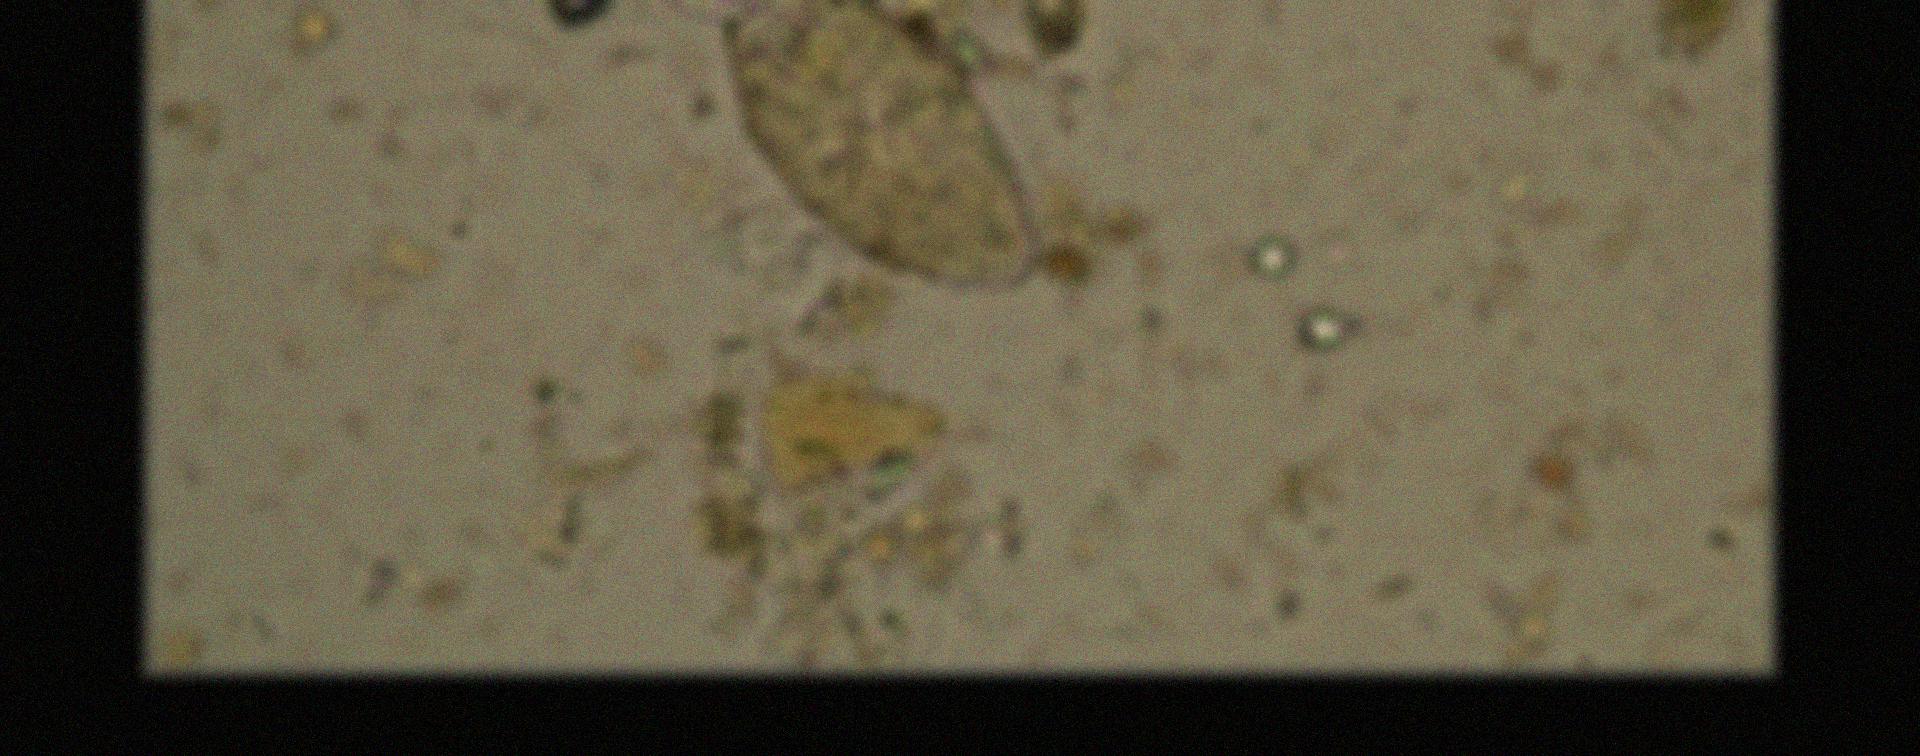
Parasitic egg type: Fasciolopsis buski